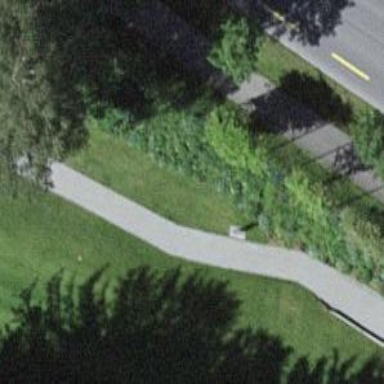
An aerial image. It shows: Designated golf cart path along well-maintained grade1 track.